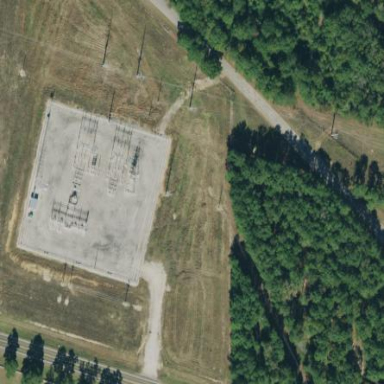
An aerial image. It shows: Outdoor distribution-level power substation enclosed by fence.